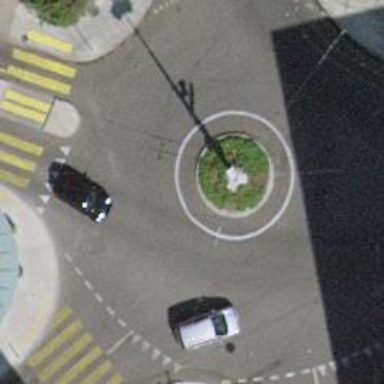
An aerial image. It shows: Residential road with asphalt surface leading to roundabout. The road has trolley wires.